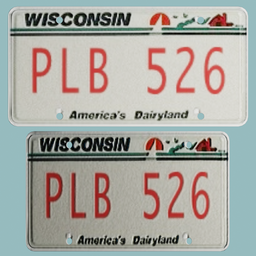
Label: mechanical